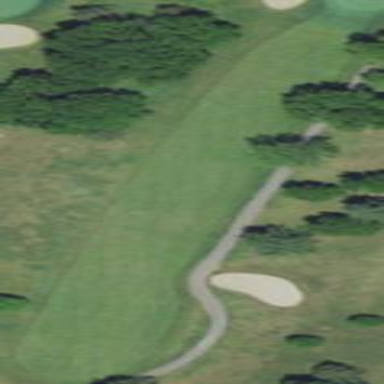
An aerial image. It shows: Golf fairway surrounded by grass.